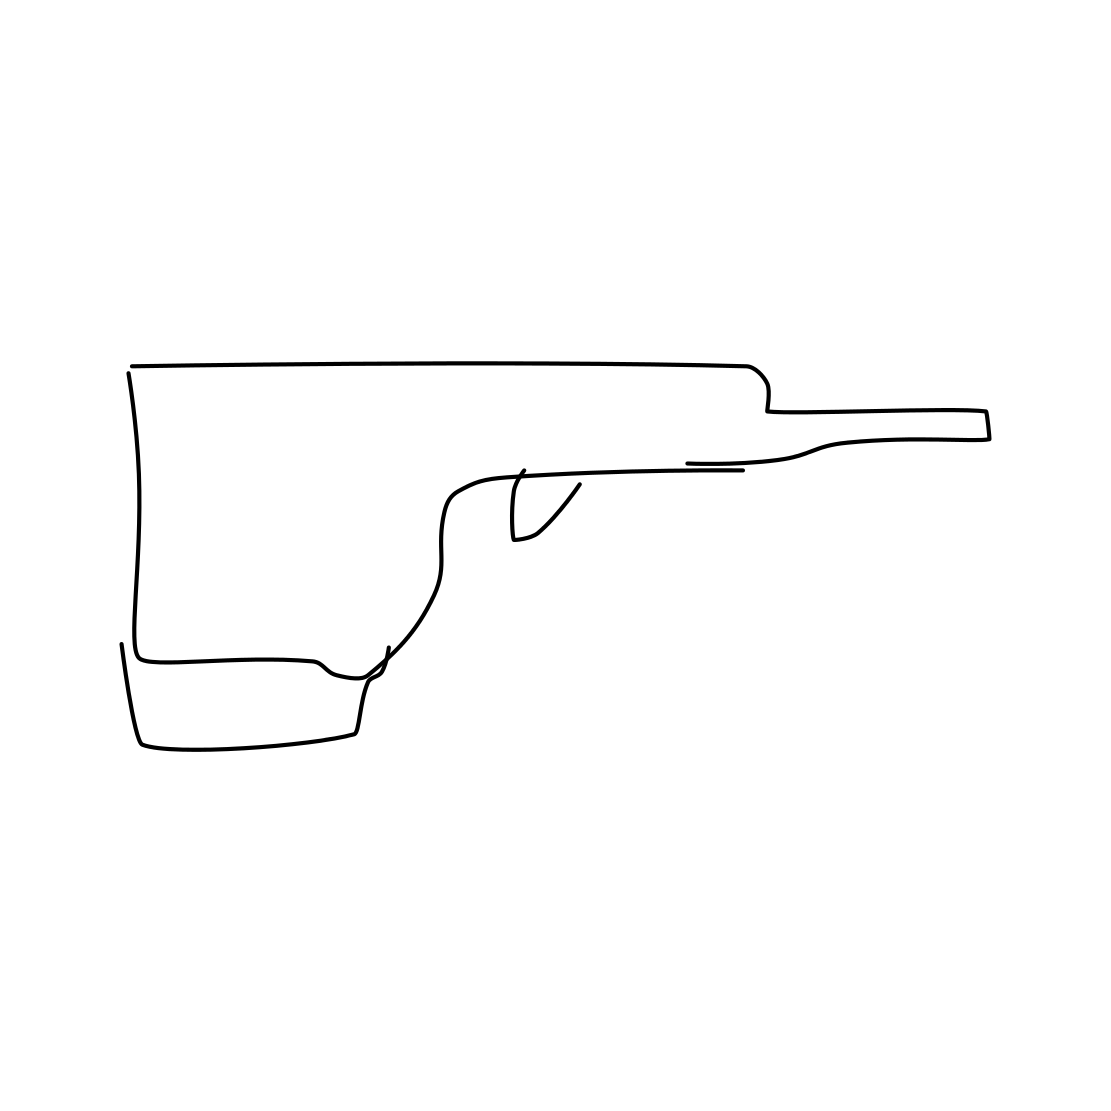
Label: revolver